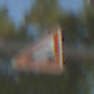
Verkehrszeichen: BeweglicheBruecke
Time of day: MorningAfternoon
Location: Outdoor (Suburban)
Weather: Clear
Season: NotSpecified
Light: Natural